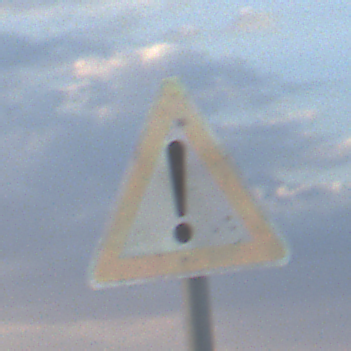
Verkehrszeichen: Gefahrenstelle
Umgebung: Outdoor, Nature
Tageszeit: SunriseSunset
Wetter: PartlyCloudy
Licht: Natural
Jahreszeit: NotSpecified
Kontrast: LowContrast